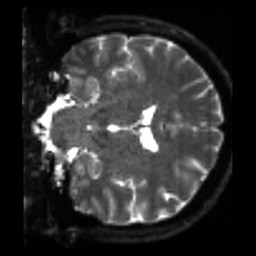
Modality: sbref
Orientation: coronal
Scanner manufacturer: siemens
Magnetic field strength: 3 T
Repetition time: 4 s
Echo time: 0.0594 s